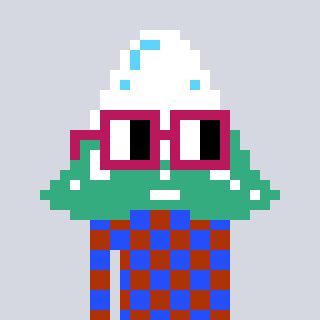
a pixel art character with square dark red glasses, a snowy mountain-shaped head and a hotbrown-colored body on a cool background